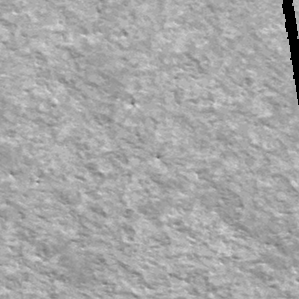
Label: frost